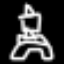
Label: The Eiffel Tower